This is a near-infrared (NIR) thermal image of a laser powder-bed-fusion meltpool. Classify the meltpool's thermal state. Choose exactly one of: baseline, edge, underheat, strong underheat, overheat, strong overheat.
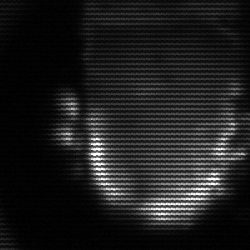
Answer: baseline